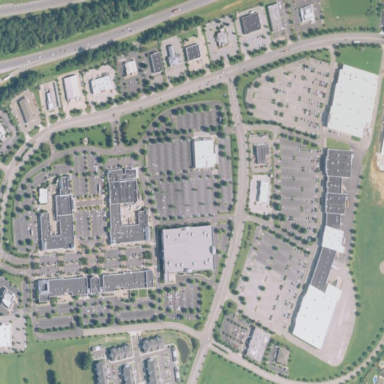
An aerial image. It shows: Retail area.